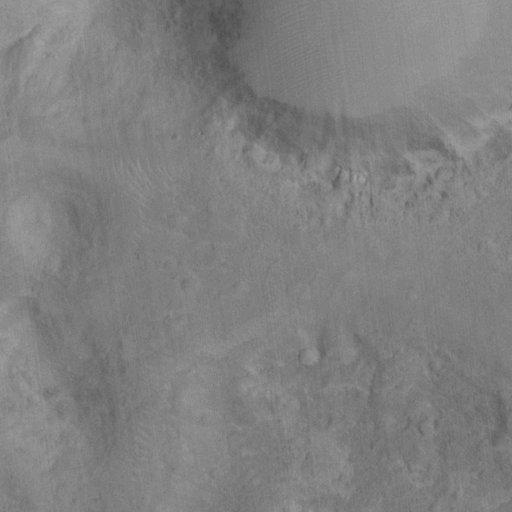
Classes present: Background